Breast ultrasound image
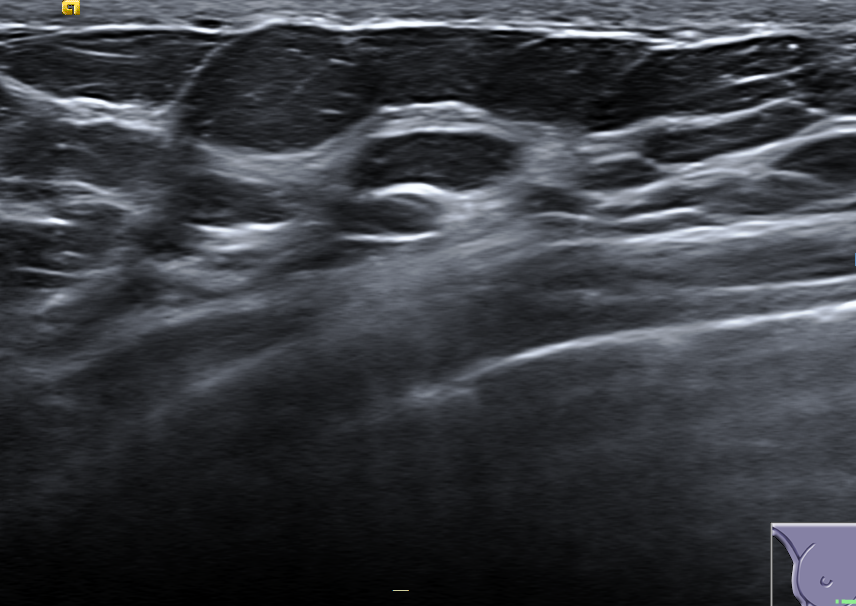
Diagnosis: normal